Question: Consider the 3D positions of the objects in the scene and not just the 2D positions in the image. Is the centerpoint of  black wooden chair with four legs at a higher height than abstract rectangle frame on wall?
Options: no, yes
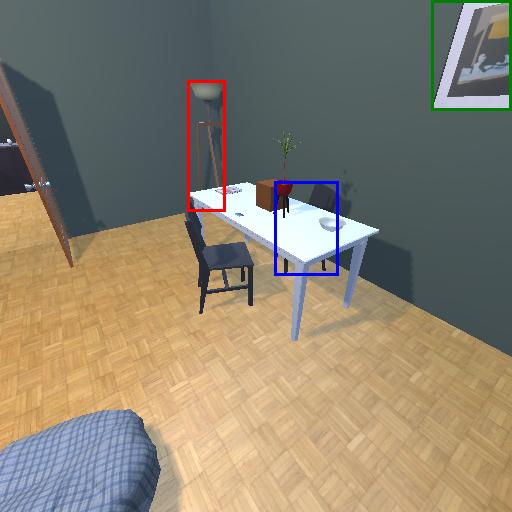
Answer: no